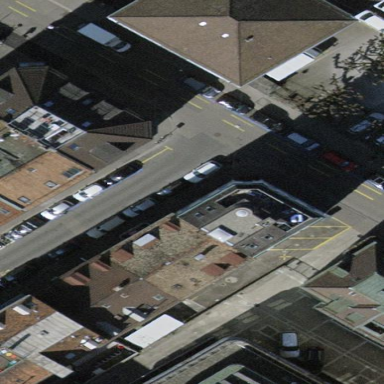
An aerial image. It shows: Parking area with asphalt surface.